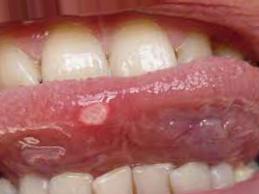
Condition: Mouth Ulcer